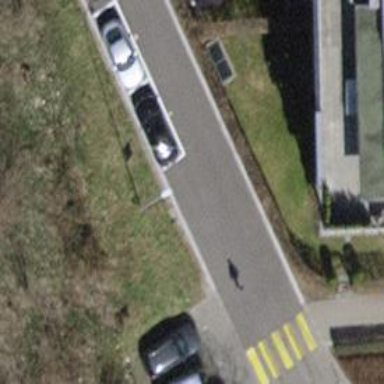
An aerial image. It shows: Residential road with asphalt surface. There is parking lane on the right.